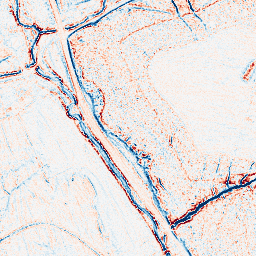
Category: edge_preserving
Decomposition family: anisotropic_diffusion
Decomposition parameters: iterations: 5
kappa: 30
gamma: 0.15
Upsampling method: quadratic
Upsampling parameters: scale: 2
Upsampling scale: 2